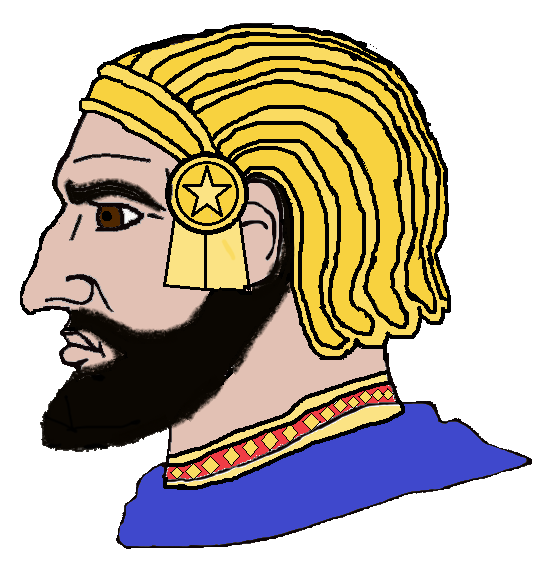
Label: 4_Yes_Chad